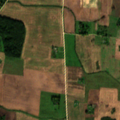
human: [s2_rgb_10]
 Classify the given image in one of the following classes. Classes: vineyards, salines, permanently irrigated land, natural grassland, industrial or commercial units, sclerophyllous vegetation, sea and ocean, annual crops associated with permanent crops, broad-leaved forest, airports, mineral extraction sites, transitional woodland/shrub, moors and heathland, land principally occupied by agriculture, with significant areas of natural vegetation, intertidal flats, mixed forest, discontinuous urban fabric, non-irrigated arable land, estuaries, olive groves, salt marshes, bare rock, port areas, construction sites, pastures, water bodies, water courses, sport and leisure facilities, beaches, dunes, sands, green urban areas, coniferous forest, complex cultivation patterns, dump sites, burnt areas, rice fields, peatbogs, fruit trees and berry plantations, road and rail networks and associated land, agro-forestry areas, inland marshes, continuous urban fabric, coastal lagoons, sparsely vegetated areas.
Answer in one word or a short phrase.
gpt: non-irrigated arable land, complex cultivation patterns